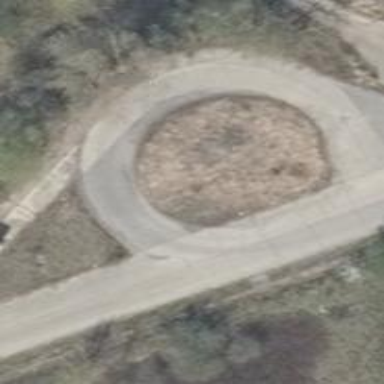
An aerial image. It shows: Asphalt service road.